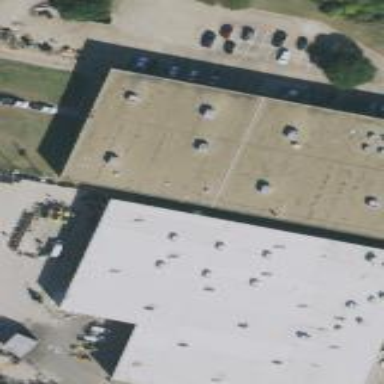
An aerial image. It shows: Warehouse building.